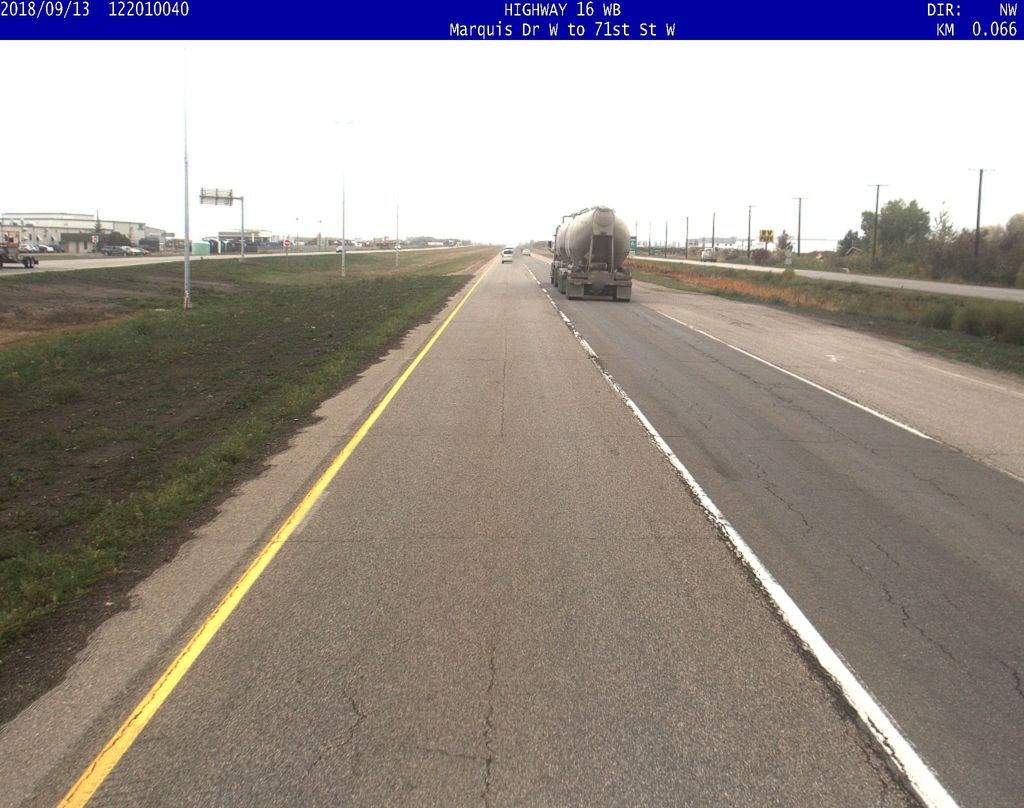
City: saskatoon